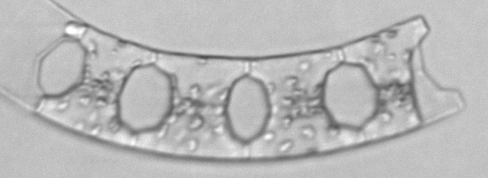
Label: Eucampia